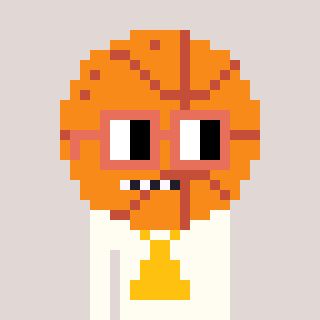
a pixel art character with square orange glasses, a basketball-shaped head and a grayscale-colored body on a warm background